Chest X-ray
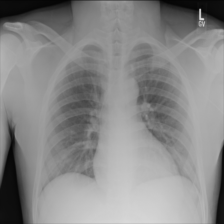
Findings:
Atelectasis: negative
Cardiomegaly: negative
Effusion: negative
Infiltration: negative
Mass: negative
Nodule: negative
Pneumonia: negative
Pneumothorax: negative
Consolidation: negative
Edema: negative
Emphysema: negative
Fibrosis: negative
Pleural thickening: negative
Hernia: negative